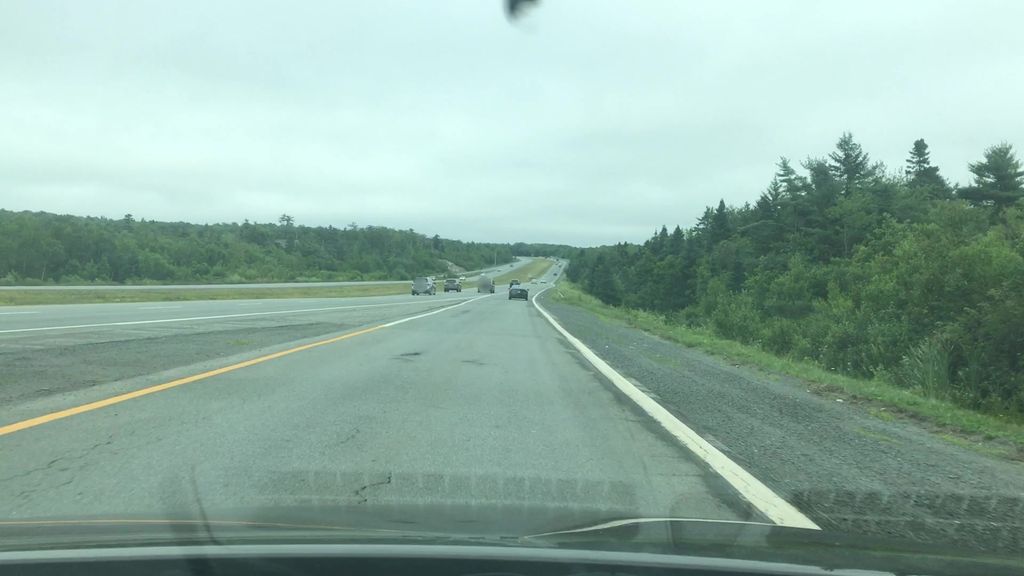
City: halifax